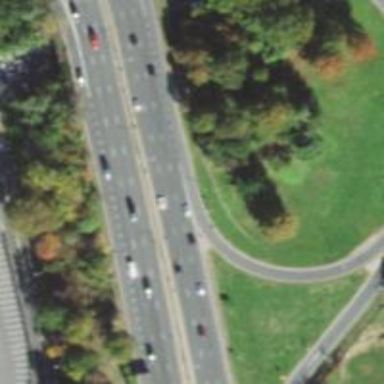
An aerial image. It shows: Asphalt surface motorway with expressway access.